Field crop: tomato
Growth stage: 1
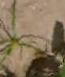
Species: cyperus